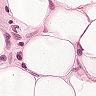
Metastatic tissue present: no